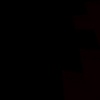
Label: space